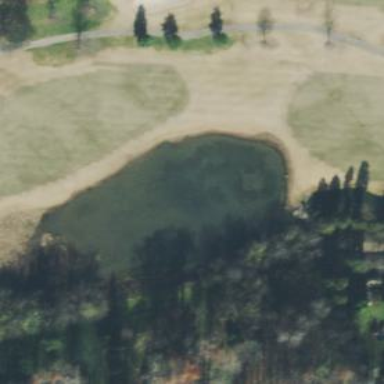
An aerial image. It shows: Golf fairway surrounded by grass.